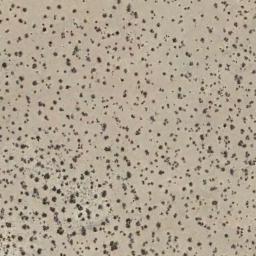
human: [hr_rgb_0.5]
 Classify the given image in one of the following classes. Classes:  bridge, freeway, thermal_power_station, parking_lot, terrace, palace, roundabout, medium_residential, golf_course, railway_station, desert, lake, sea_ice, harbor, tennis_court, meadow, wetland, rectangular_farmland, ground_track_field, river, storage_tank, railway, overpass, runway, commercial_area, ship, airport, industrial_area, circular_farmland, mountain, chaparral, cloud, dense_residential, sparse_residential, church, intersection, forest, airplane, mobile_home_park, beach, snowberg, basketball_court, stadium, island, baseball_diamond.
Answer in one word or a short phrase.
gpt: chaparral